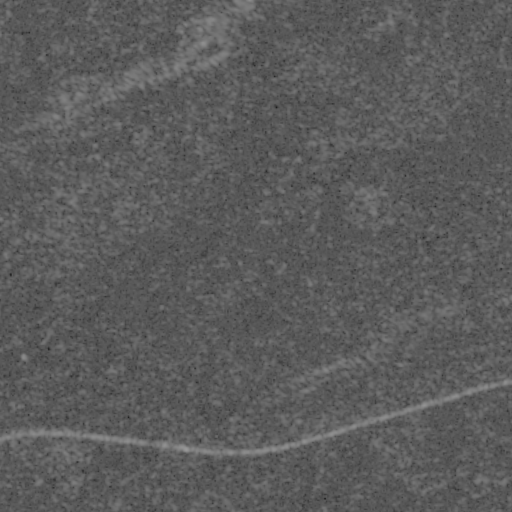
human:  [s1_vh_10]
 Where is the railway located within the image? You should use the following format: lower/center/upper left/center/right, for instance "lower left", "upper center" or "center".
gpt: The railway is located in the lower of the image.
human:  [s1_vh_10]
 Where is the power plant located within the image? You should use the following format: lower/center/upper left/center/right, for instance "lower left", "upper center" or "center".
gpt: There is no power plant in the image.

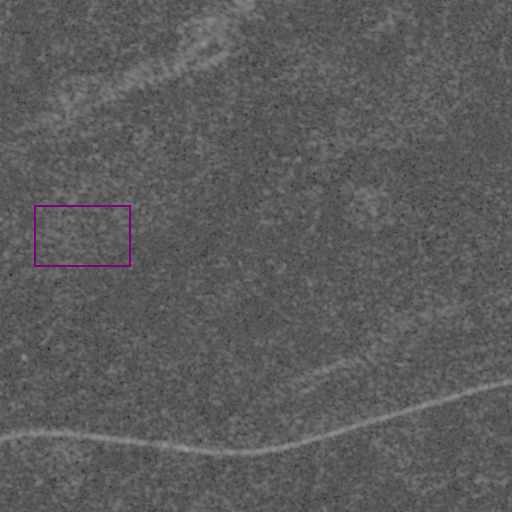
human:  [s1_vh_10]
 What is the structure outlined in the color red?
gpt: There is no red outline.
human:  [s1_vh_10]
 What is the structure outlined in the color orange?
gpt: There is no structure outlined in orange.